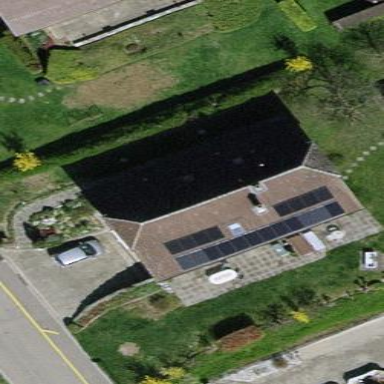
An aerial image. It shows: Detached building with gabled roof.